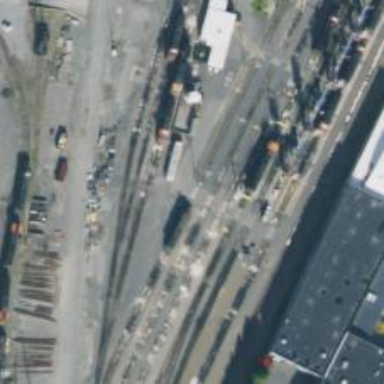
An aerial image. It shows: Level crossing along the railway.